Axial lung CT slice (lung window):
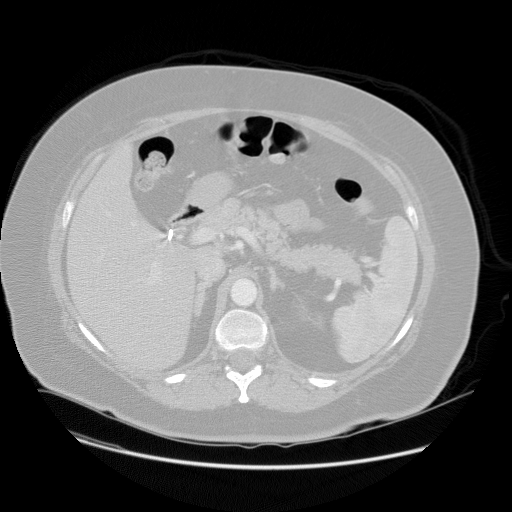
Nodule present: no